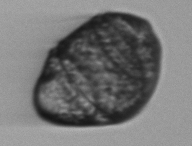
Label: Margalefidinium